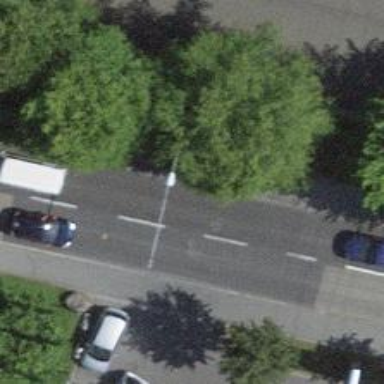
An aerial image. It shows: Primary highway with asphalt surface. There are trolley wires above it. Both sides of the road have separate sidewalks.